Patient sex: F
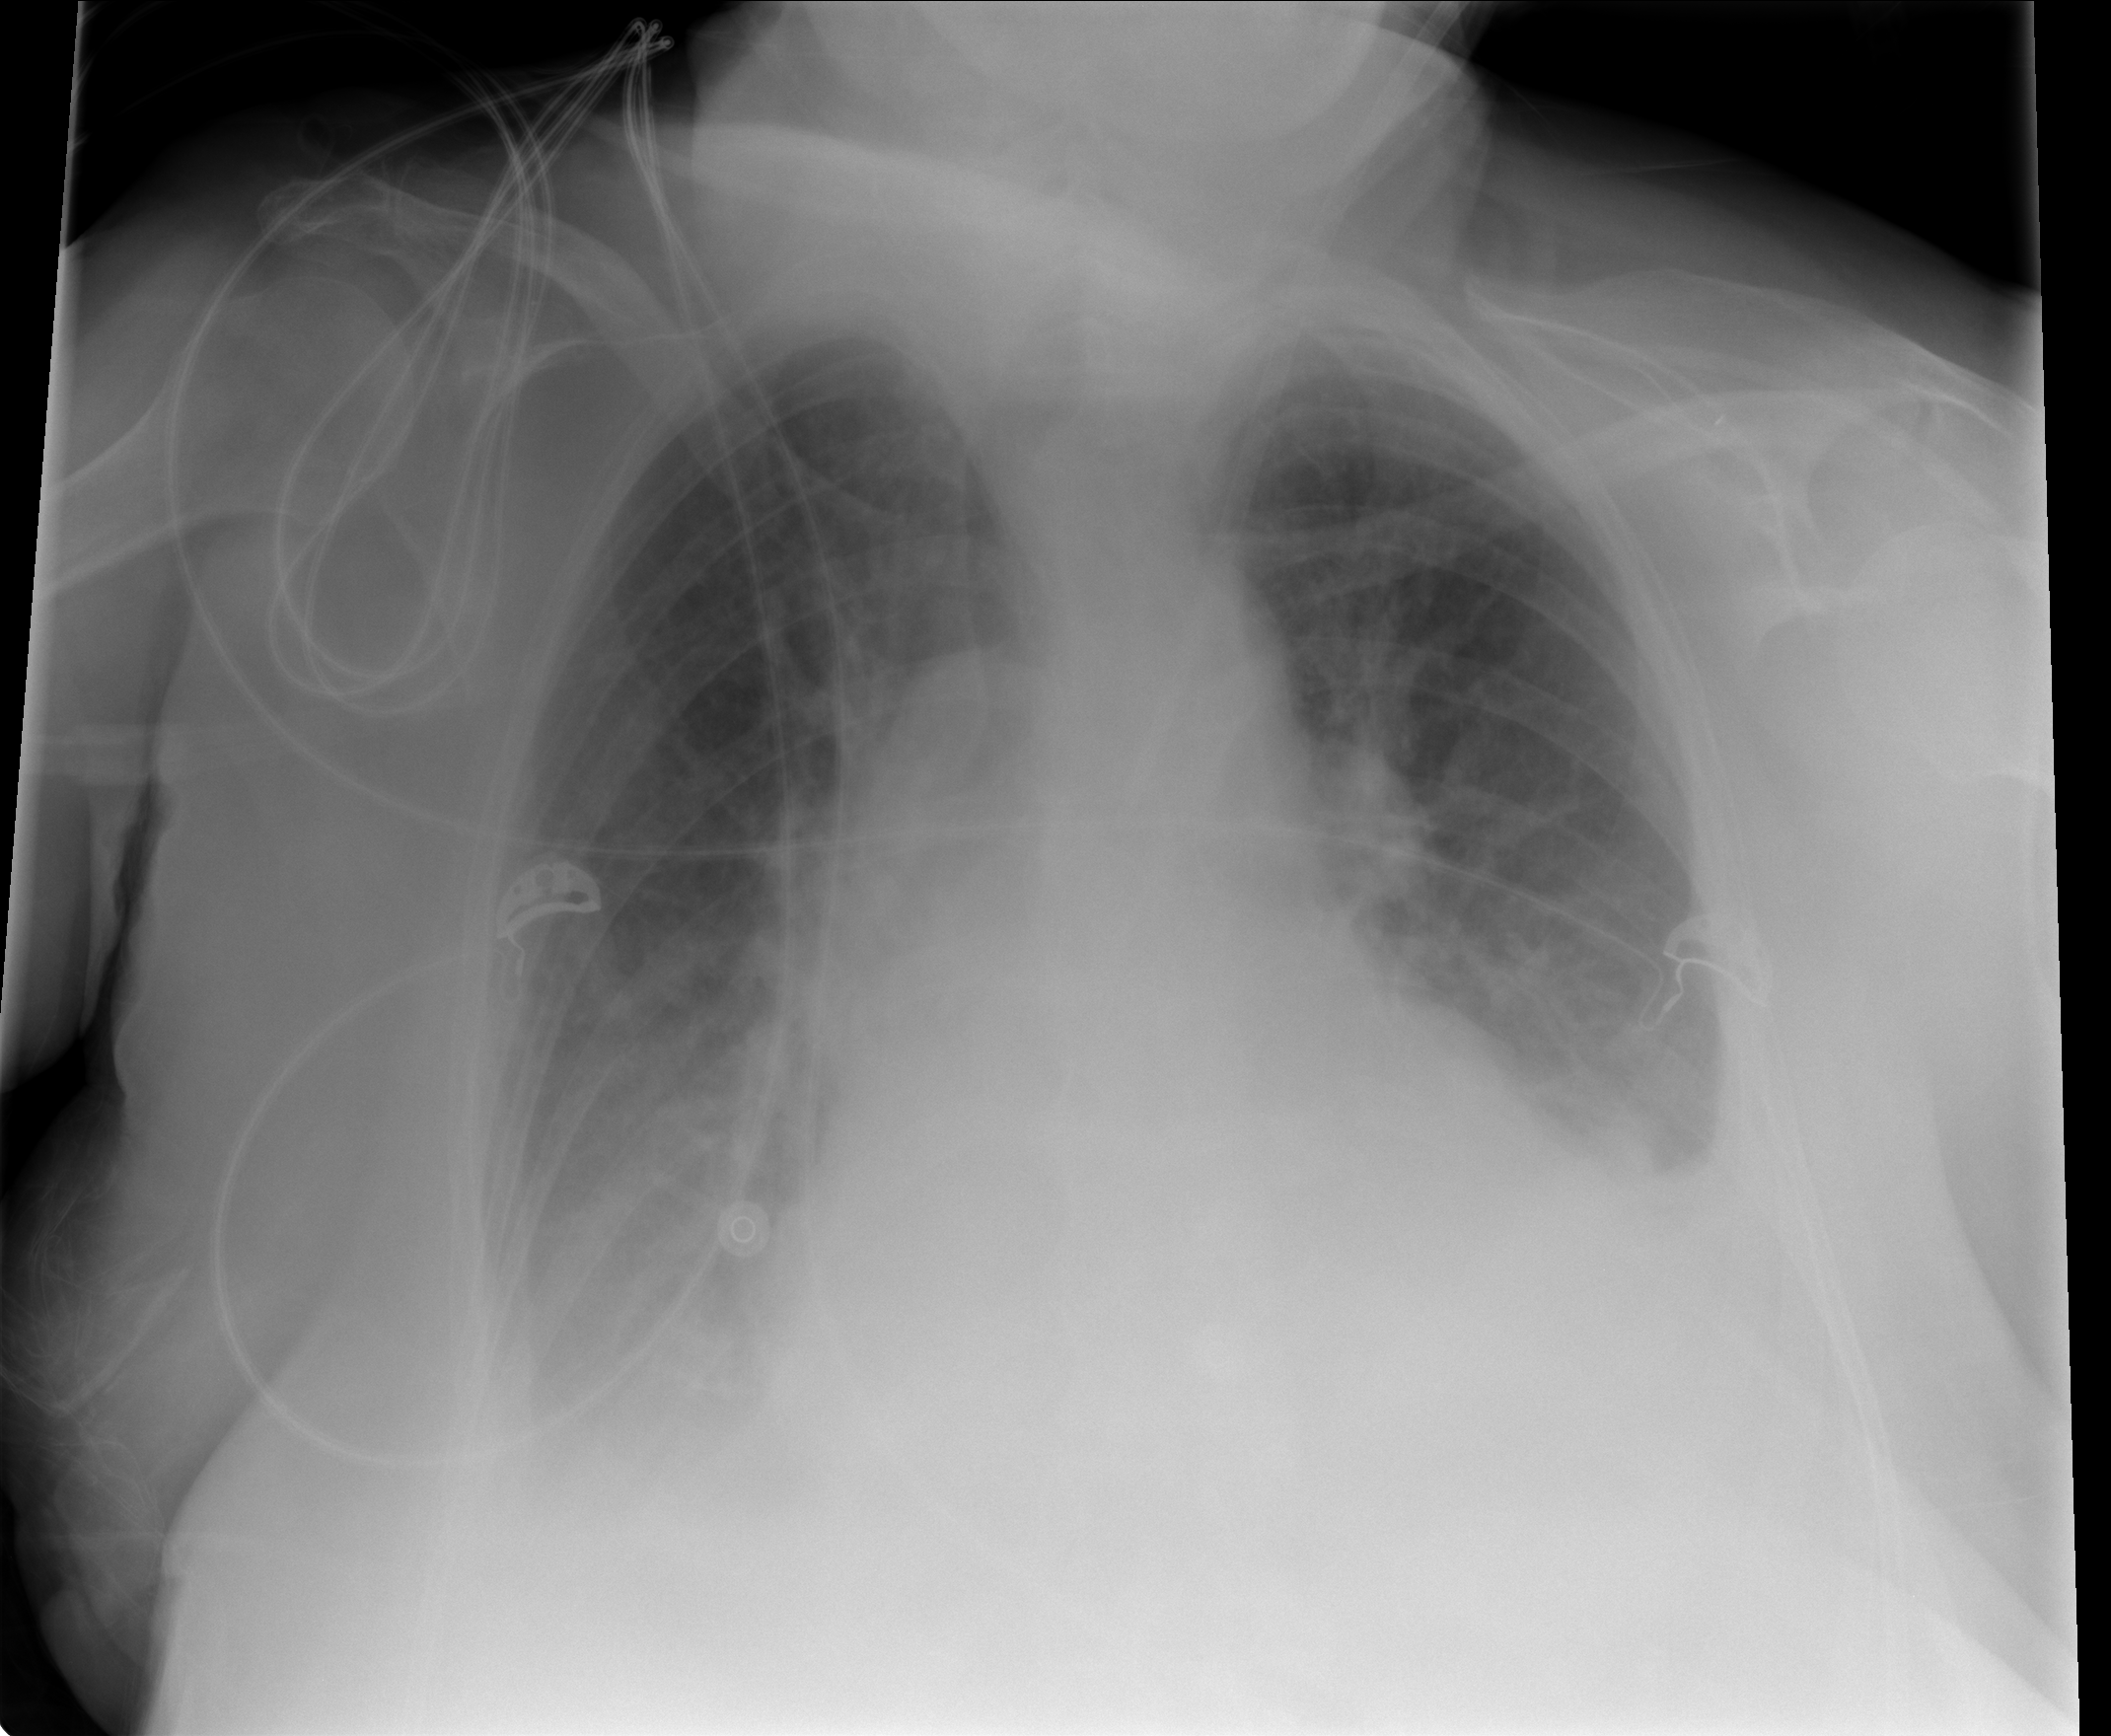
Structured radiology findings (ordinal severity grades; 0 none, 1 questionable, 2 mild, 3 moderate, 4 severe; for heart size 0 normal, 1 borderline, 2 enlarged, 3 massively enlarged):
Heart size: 1
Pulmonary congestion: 2
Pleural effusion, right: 2
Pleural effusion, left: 2
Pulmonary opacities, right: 0
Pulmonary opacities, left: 0
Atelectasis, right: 0
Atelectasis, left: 0